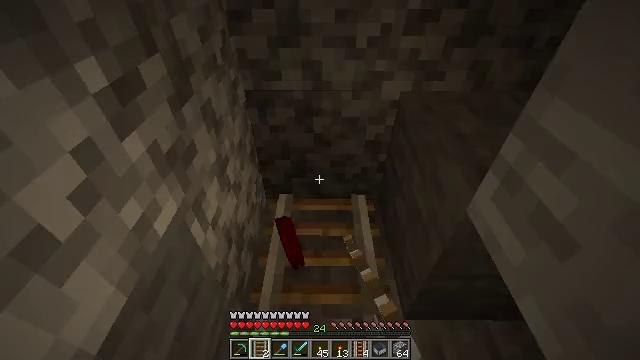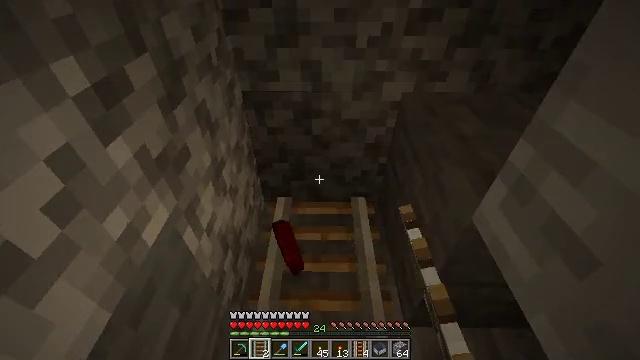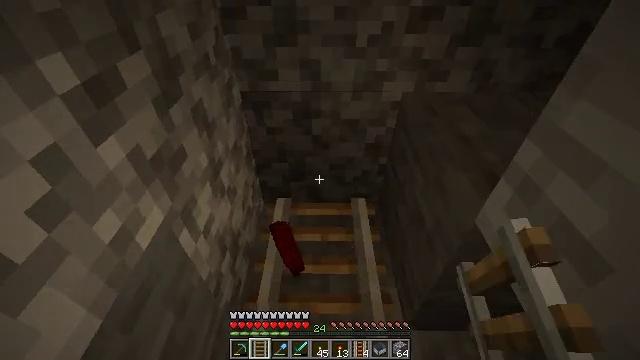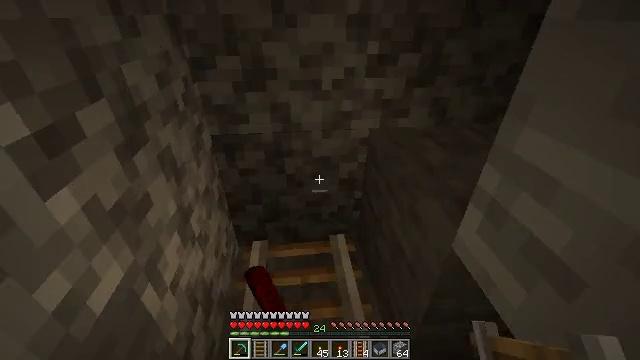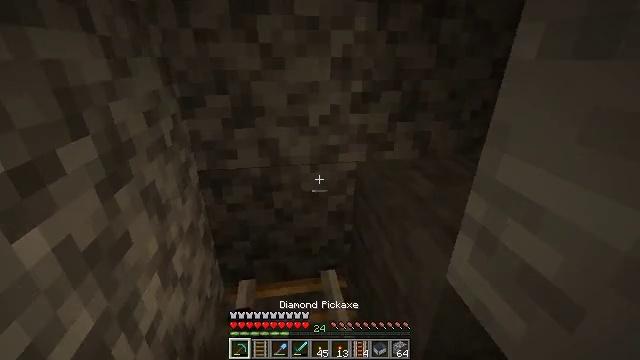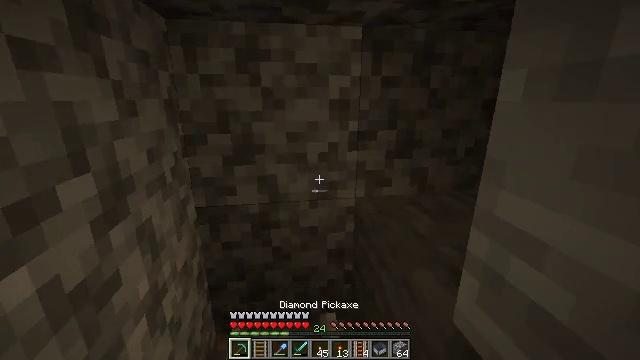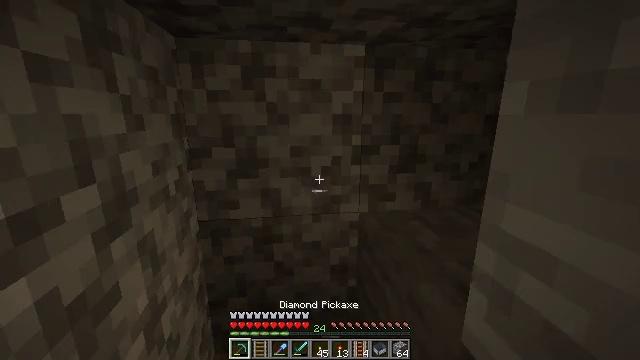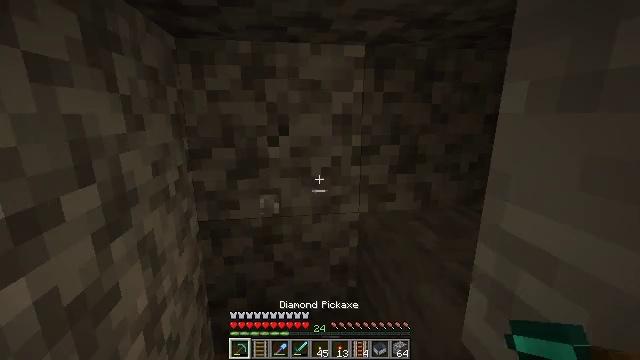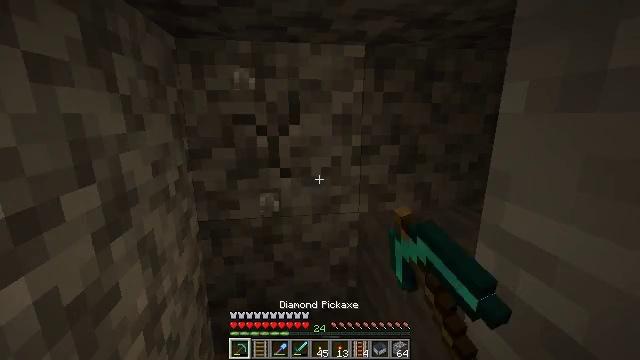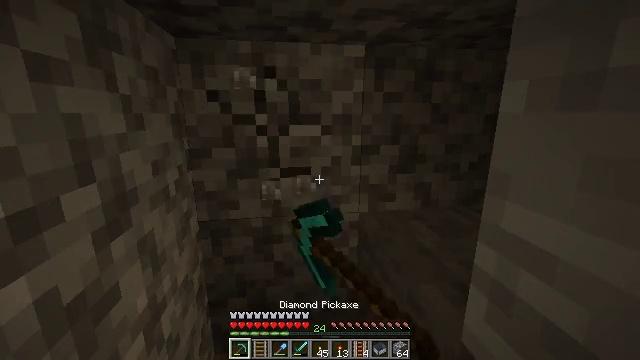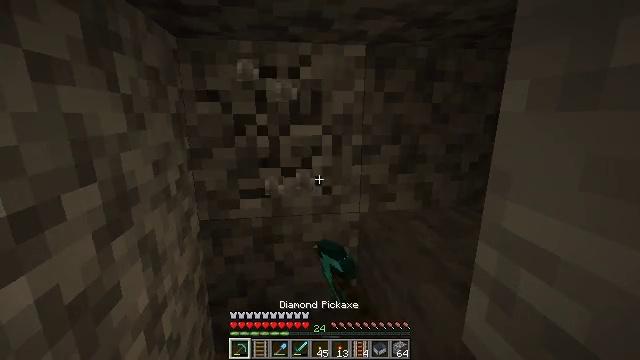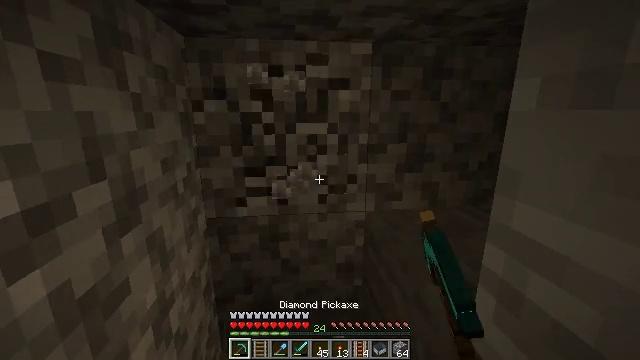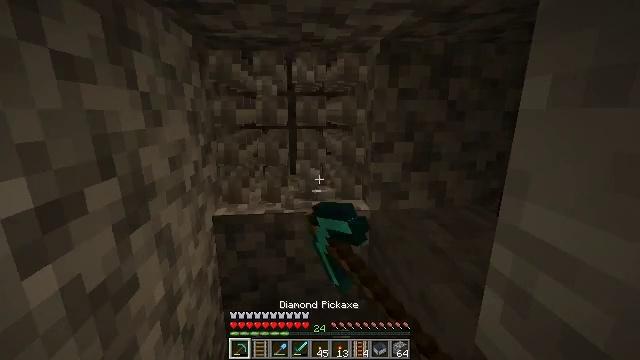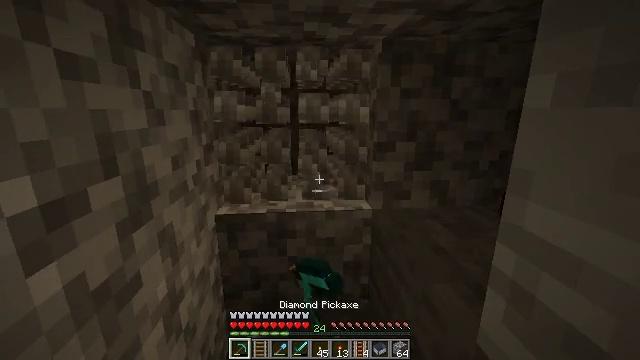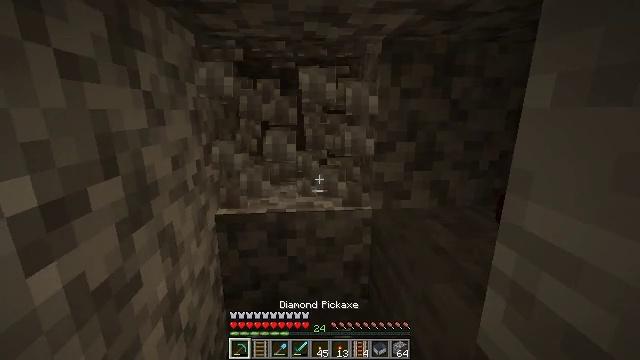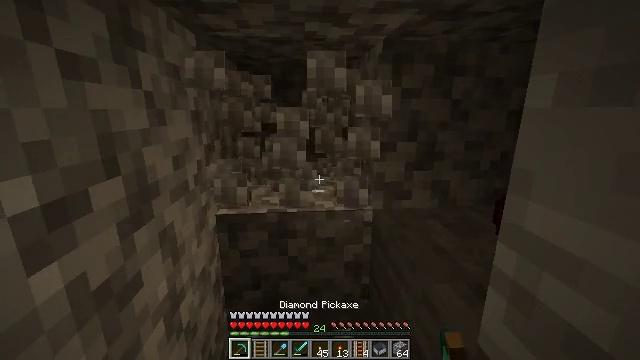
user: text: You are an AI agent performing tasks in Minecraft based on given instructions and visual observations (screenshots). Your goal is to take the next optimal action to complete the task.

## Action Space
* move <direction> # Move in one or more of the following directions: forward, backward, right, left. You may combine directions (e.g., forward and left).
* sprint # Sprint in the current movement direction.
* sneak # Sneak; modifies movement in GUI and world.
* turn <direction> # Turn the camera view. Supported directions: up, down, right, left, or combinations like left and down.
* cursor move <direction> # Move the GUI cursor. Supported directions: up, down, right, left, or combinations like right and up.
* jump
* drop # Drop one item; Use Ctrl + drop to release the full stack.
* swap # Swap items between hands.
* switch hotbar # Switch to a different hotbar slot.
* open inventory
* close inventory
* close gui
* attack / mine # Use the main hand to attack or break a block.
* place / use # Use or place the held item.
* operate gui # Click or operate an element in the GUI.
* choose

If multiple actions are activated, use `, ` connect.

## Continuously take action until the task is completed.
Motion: motion action
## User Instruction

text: Gather diorite by holding left button.
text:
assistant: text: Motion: no_op
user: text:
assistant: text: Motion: no_op
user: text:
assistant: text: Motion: turn right and up, switch to hotbar 1
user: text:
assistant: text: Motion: turn right and up, switch to hotbar 1
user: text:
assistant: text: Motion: turn up, switch to hotbar 1
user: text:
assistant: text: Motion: turn up
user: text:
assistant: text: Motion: attack / mine
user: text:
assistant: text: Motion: attack / mine
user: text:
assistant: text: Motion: attack / mine
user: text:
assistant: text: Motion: attack / mine
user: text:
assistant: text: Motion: turn left, attack / mine
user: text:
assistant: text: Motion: turn left, attack / mine
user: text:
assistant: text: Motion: attack / mine
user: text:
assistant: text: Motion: attack / mine
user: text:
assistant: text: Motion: attack / mine
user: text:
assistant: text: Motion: attack / mine
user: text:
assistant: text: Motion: attack / mine
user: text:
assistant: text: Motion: turn down, attack / mine
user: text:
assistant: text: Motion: turn down, attack / mine
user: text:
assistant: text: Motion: turn down, attack / mine
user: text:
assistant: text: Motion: attack / mine
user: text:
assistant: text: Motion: attack / mine
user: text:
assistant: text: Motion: attack / mine
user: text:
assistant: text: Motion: attack / mine
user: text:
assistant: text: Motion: attack / mine
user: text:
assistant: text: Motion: attack / mine
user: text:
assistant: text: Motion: attack / mine
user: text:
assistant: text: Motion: attack / mine
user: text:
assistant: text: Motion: no_op